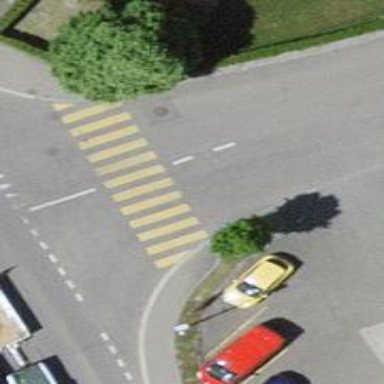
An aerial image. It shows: Uncontrolled road crossing.